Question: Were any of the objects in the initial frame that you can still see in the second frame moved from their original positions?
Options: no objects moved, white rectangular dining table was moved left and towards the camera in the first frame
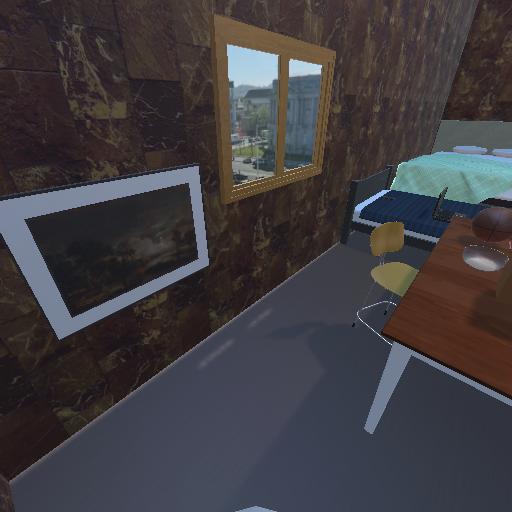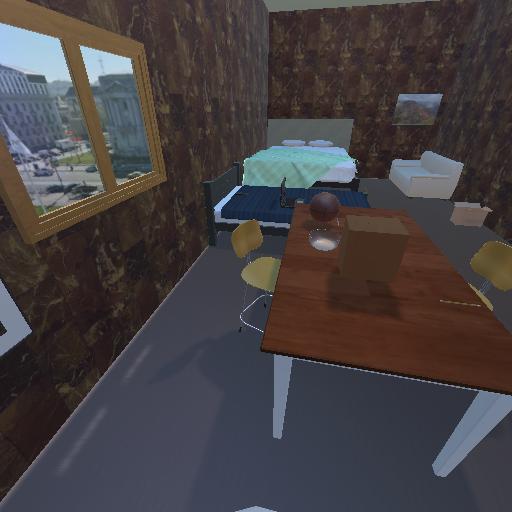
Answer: no objects moved